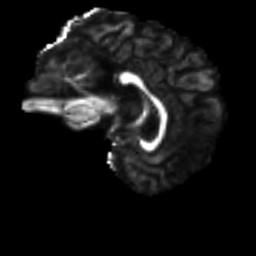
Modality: FA
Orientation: sagittal
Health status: ill
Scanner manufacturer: siemens
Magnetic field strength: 3 T
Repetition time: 13.7 s
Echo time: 0.098 s